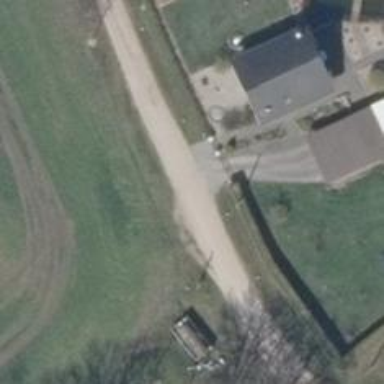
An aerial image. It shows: Gravel road in residential area.